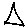
Label: triangle